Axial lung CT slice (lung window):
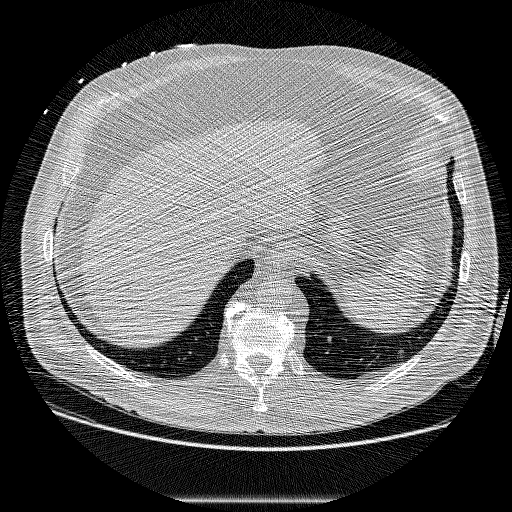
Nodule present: no